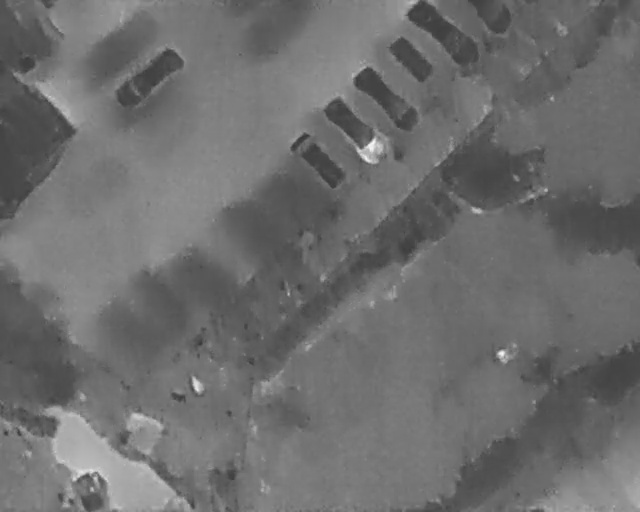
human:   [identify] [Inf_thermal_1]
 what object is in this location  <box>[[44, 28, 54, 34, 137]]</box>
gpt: <ref>1 medium car at the center</ref>

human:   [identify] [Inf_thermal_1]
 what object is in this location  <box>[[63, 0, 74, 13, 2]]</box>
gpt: <ref>1 large car at the top</ref>

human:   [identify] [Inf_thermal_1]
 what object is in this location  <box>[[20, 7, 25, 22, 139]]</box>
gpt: <ref>1 medium car at the top left</ref>

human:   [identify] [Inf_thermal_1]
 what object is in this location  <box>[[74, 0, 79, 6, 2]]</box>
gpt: <ref>1 medium car at the top right</ref>